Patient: sex M, age 56
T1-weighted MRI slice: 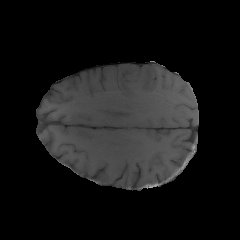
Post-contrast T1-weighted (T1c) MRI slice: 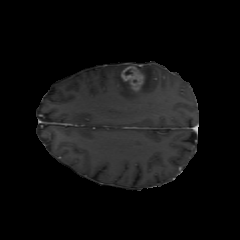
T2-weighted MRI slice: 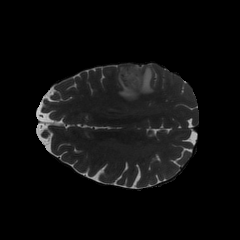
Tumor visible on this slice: yes
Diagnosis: Glioblastoma, IDH-wildtype
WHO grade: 4